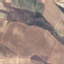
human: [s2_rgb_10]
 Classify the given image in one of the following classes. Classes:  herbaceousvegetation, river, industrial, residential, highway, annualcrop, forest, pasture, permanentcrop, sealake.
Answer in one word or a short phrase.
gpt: PermanentCrop